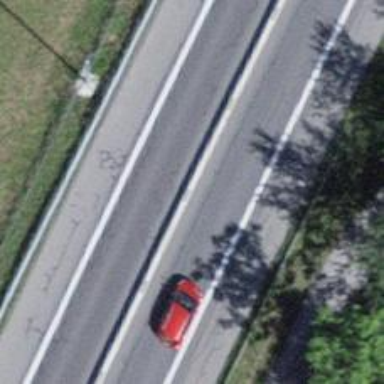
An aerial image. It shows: Trunk highway.